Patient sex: M
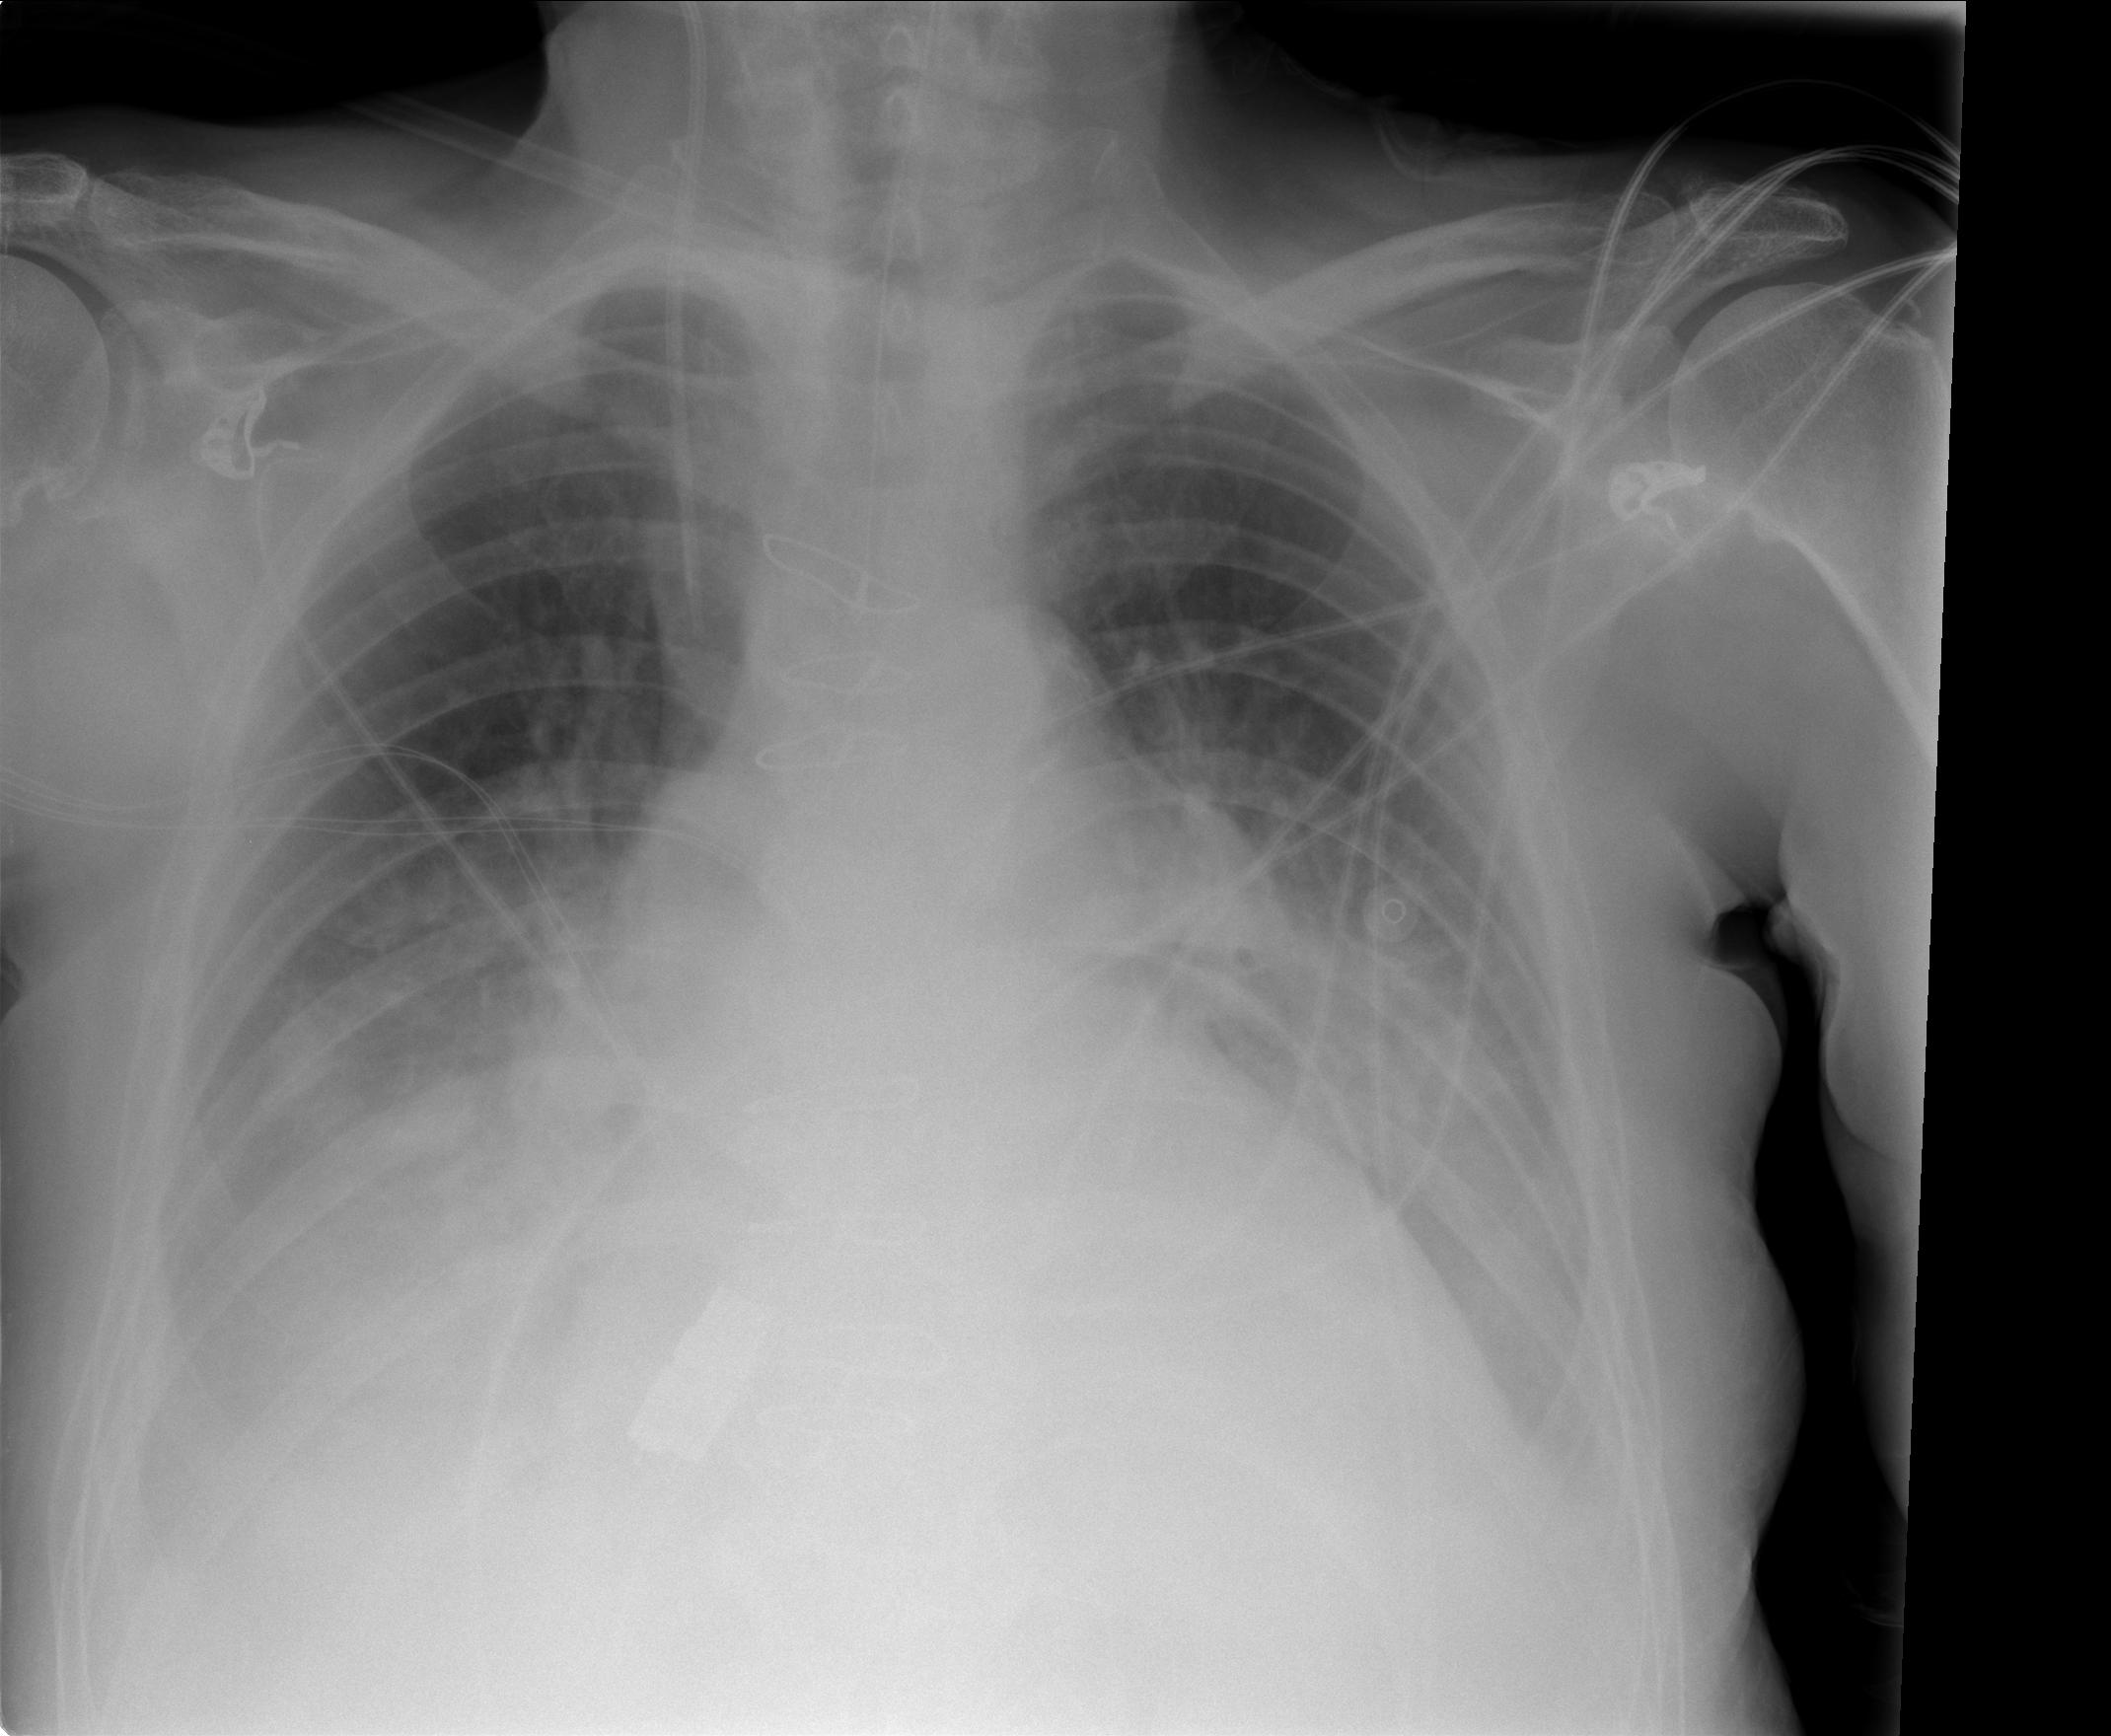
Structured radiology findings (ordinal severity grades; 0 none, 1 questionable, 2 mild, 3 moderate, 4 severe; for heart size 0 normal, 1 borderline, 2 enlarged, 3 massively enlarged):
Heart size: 2
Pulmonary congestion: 0
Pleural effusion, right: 3
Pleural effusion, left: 3
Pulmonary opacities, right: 2
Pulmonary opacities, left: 2
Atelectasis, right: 2
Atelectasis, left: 2